Question: I really need your help.
I am designing an HTA and I would like to have the code amended below, such that I would be able to output SQL recordset results broken down in a 2 column table using MS Word. It also seems that current code inserts a blank row. How do I also get rid of that?
Here is the code in question:
'''
function test() {
var wordApp = new ActiveXObject("Word.Application")
var doc = wordApp.Documents.Add()
doc.Tables.Add(Range=doc.Range(0, 0), numrows=1, numcolumns=2)
doc.Tables(1).Borders.Enable = true
i = 1
while (!rs.eof) {
doc.Tables(1).Columns(1).Cells.Add()
doc.Tables(1).Columns(1).Cells(i + 1).Range.Text = rs.Fields("firstname").value
i++
rs.movenext
}
wordApp.Visible = true
wordApp.Activate();
//wordApp.WindowState = 1
}
'''
And here is screen grab of the problem and the expected result:

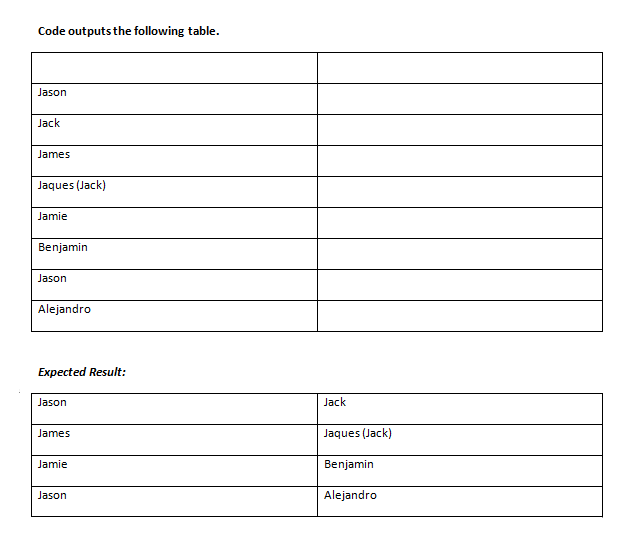
Answer: '''
function test() {
var wordApp = new ActiveXObject("Word.Application")
var doc = wordApp.Documents.Add()
var col
doc.Tables.Add(Range=doc.Range(0, 0), numrows=1, numcolumns=2)
doc.Tables(1).Borders.Enable = true
row = 1
col = 0
while (!rs.eof) {
col = col + 1
alert(row)
if (col = 1) {
doc.Tables(1).Cell(row,1).Range.Text = rs.Fields("firstname").value
col = col + 1
rs.movenext
}
if (col = 2) {
if (rs.AbsolutePosition < rs.RecordCount) {
doc.Tables(1).Rows.Add()
}
doc.Tables(1).Cell(row,2).Range.Text = rs.Fields("firstname").value
col = 1
rs.movenext
}
row++
}
wordApp.Visible = true
wordApp.Activate();
//wordApp.WindowState = 1
}
'''